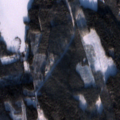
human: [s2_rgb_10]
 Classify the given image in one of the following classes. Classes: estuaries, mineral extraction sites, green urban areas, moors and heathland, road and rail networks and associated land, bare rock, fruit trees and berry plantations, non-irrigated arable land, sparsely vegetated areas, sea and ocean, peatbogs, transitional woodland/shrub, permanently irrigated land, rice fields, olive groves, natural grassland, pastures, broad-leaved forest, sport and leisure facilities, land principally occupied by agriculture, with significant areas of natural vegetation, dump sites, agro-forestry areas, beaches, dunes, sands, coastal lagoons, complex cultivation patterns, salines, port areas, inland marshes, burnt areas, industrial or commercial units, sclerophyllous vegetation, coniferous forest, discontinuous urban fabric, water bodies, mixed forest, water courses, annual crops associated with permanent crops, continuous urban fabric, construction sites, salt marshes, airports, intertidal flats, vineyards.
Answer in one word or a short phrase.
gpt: coniferous forest, mixed forest, transitional woodland/shrub, water bodies